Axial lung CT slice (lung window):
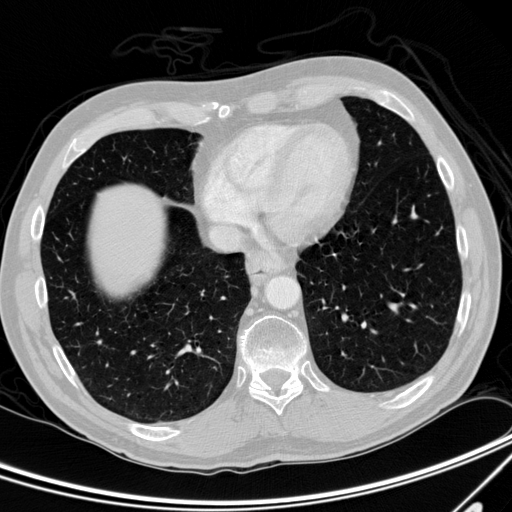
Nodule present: no